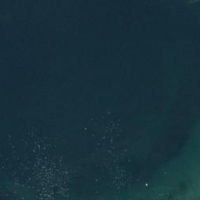
EUNIS habitat code: 14
Species observed at this site:
Larus michahellis